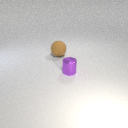
small purple metal cylinder to the right of large brown rubber sphere